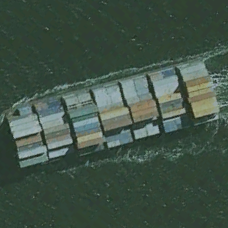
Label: civil